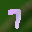
Label: 7